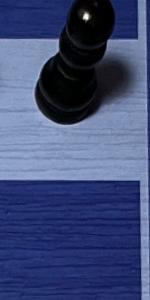
Label: Empty